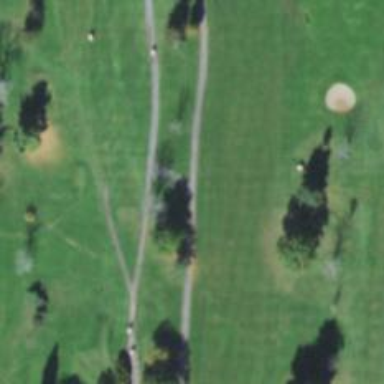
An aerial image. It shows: Path for golf carts.